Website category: auto
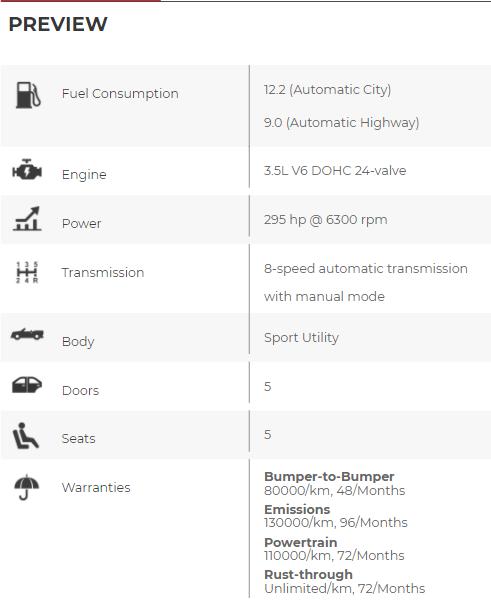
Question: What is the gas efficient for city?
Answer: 12.2 (Automatic City)

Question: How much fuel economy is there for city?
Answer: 12.2 (Automatic City)

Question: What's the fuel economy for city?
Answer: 12.2 (Automatic City)

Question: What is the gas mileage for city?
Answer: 12.2 (Automatic City)

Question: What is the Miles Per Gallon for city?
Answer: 12.2 (Automatic City)

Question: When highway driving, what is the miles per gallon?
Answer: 9.0 (Automatic Highway)

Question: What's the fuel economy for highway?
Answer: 9.0 (Automatic Highway)

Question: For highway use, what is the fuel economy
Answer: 9.0 (Automatic Highway)

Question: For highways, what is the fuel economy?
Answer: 9.0 (Automatic Highway)

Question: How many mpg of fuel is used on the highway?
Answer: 9.0 (Automatic Highway)

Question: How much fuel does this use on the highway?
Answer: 9.0 (Automatic Highway)

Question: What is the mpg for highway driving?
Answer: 9.0 (Automatic Highway)

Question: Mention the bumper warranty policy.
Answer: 80000/km, 48/Months

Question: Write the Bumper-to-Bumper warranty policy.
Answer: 80000/km, 48/Months

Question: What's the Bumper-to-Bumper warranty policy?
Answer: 80000/km, 48/Months

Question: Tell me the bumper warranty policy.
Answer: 80000/km, 48/Months

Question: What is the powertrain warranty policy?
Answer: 110000/km, 72/Months

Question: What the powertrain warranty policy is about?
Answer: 110000/km, 72/Months

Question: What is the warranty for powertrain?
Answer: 110000/km, 72/Months